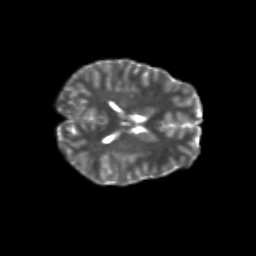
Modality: T2w
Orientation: axial
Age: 12
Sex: male
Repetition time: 9.512 s
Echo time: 0.089 s